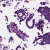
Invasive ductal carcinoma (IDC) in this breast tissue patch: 1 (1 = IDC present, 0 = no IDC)